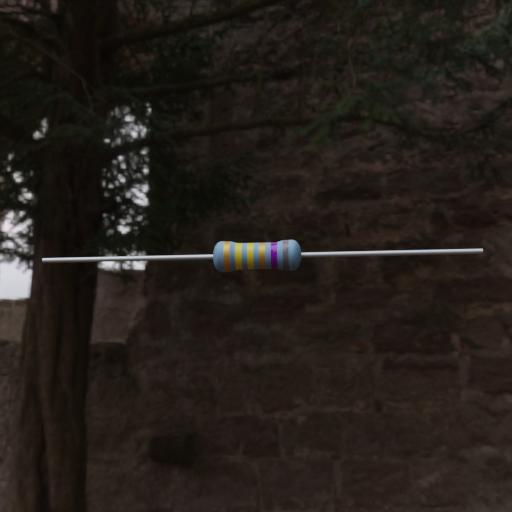
Resistor colour bands (in order): gold, yellow, yellow, gold, violet, gray